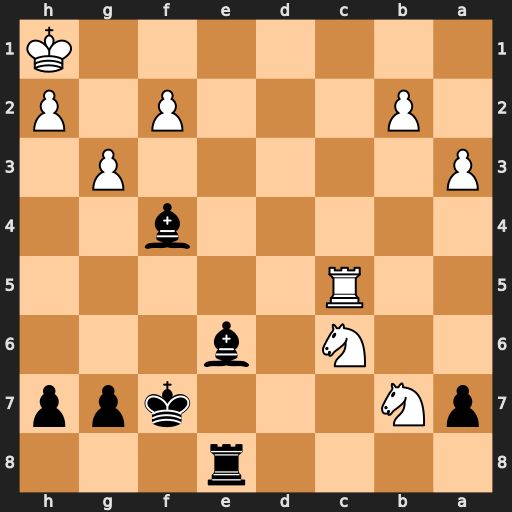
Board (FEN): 4r3/pN3kpp/2N1b3/2R5/5b2/P5P1/1P3P1P/7K
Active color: b
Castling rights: -
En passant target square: -
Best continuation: Bh3 Rc1 Bxc1